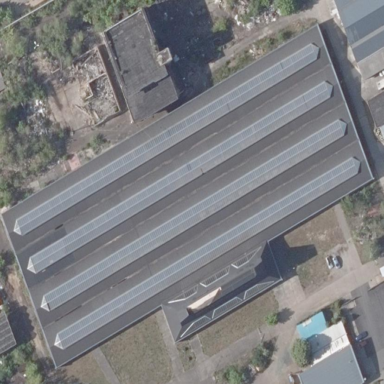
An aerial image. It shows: Industrial building with historic significance.